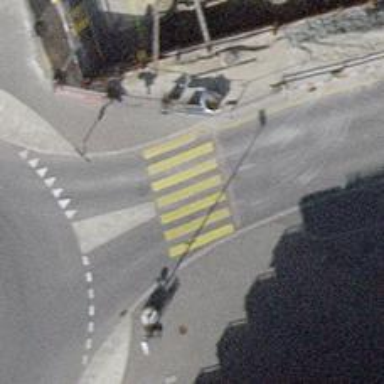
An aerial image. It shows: Marked road crossing.